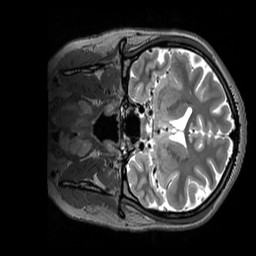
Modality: T2w
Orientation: coronal
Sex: female
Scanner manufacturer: siemens
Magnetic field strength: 3 T
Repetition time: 3.2 s
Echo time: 0.409 s